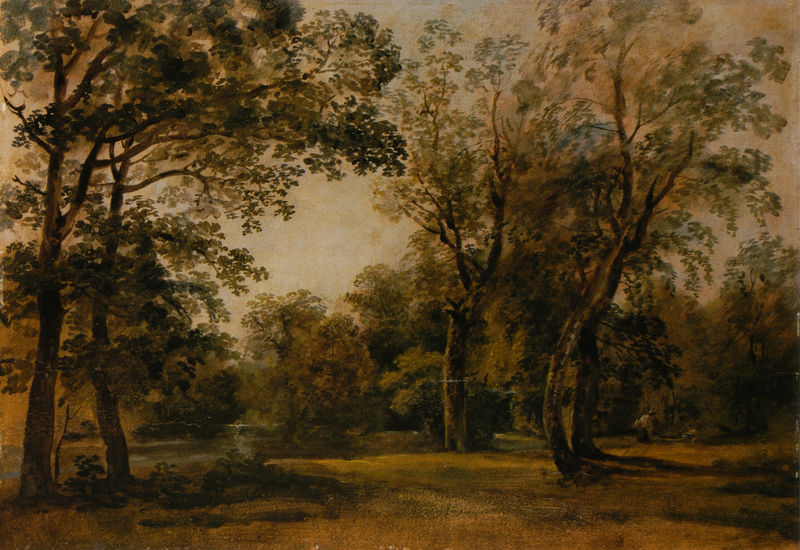
Titel: Parklandschaft mit Laubbäumen und Teich
Künstler: Johann Georg von Dillis
Institution: (Privatbesitz)
Schlagwörter: baum, blau, blätter, dunkel, gemälde, gruppe, himmel, laub, mann, schatten, wasser, wolken, baumstämme, bäume, fluss, gelb, grün, impressionismus, landschaft, menschen, ocker, see, teich, ufer, äste, abend, bewegung, braun, frau, grau, hell, licht, orange, weiss, gras, park, rasen, rot, weg, wiese, wolke, beige, mensch, öl, ast, bach, baumstamm, dämmerung, erde, hügel, natur, stamm, strauch, wind, zweige, busch, büsche, gewässer, sonne, sträucher, boden, insel, realismus, blatt, person, kontrast, wald, sommer, ruhe, fischer, abends, warm, farbe, herbst, winter, idylle, oliv, spazieren, platz, böschung, romantik, querformat, stämme, gerade, frühling, bauer, tusche, weiden, erdfarben, lichtung, kunst, wärme, moor, rotbraun, tonig, ölskizze, laubbäume, rötlich, auen, schattig, eichen, london, verstecken, schief, astgabel, krumm, baum bäume, zweiteilung, patz, natur+